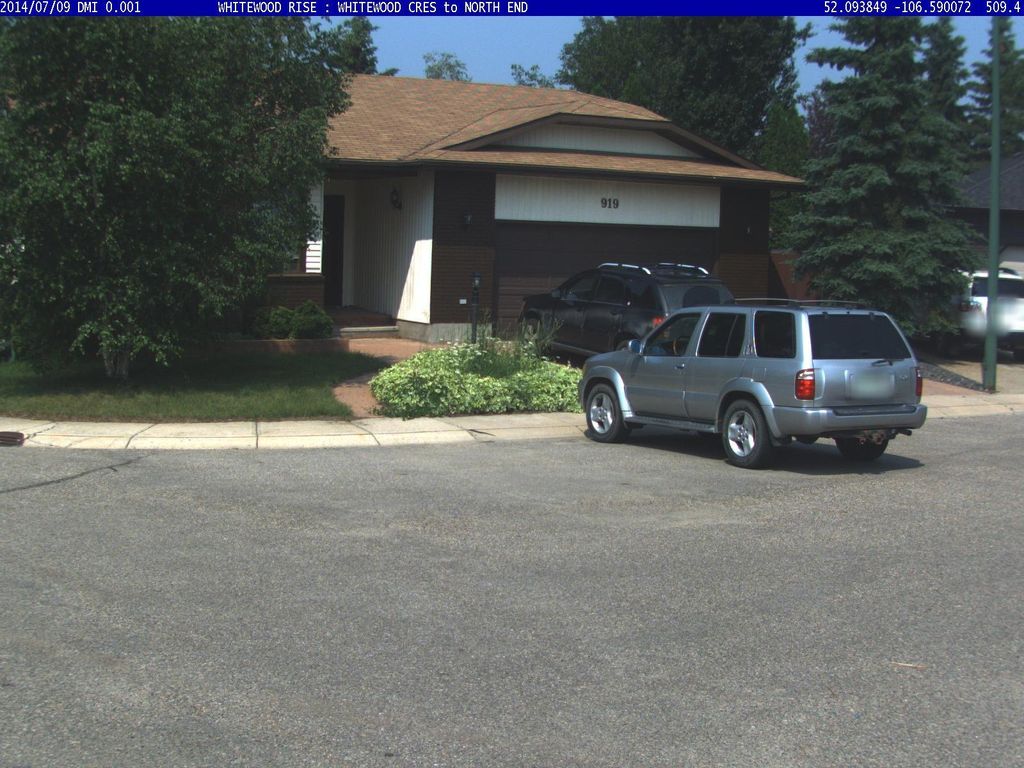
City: saskatoon